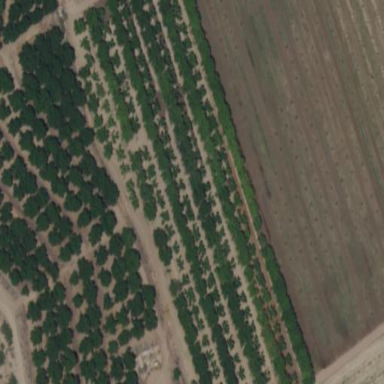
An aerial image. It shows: Orchard.